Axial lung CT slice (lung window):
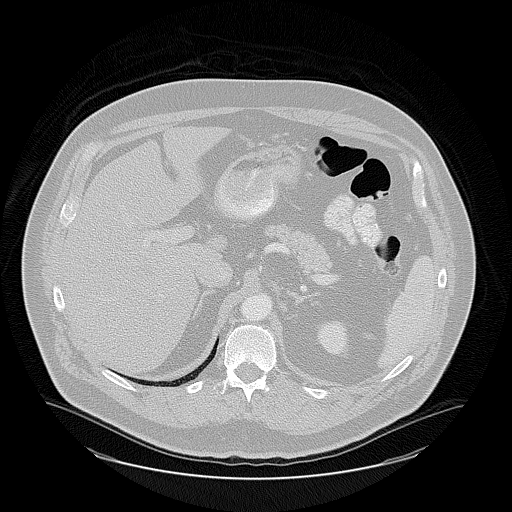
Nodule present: no